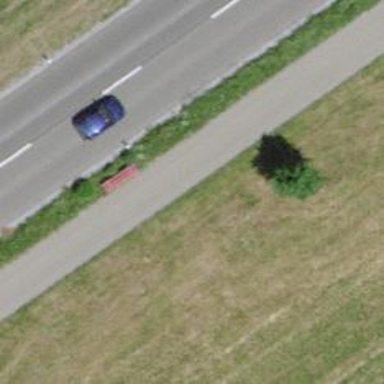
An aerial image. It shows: Red bench.